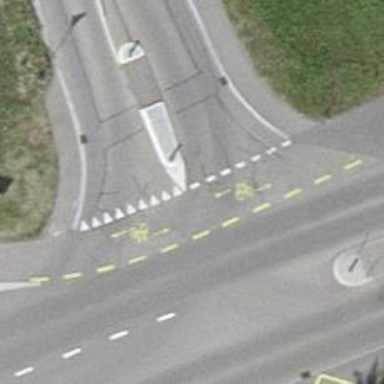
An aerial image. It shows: Road with "give way" sign.